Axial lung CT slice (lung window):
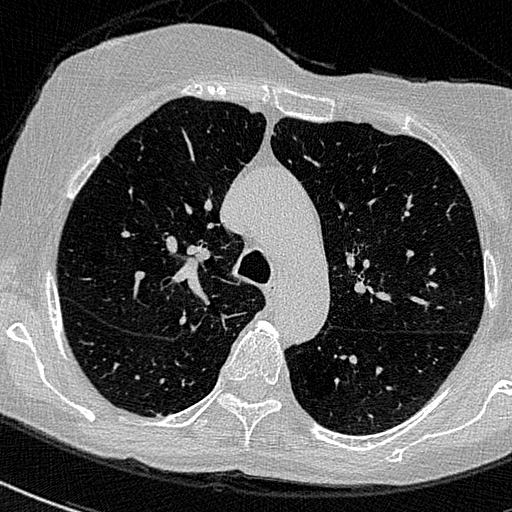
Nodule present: no